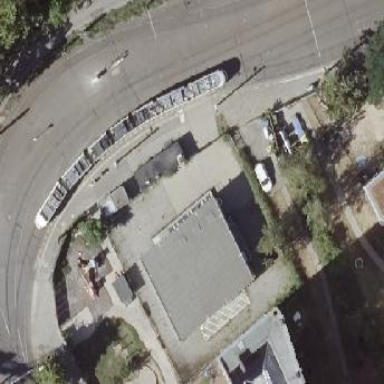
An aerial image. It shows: Service building with skillion roof shape.